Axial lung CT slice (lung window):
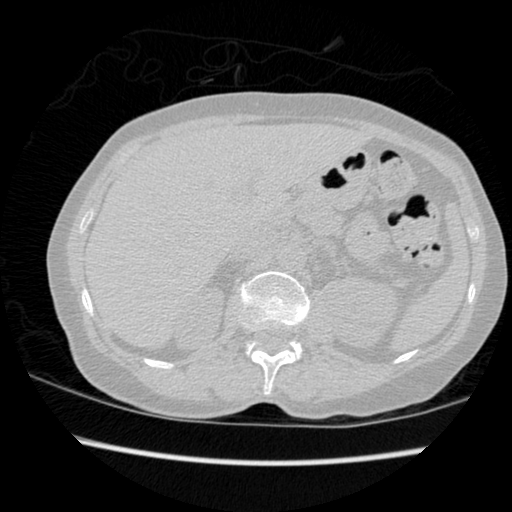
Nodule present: no